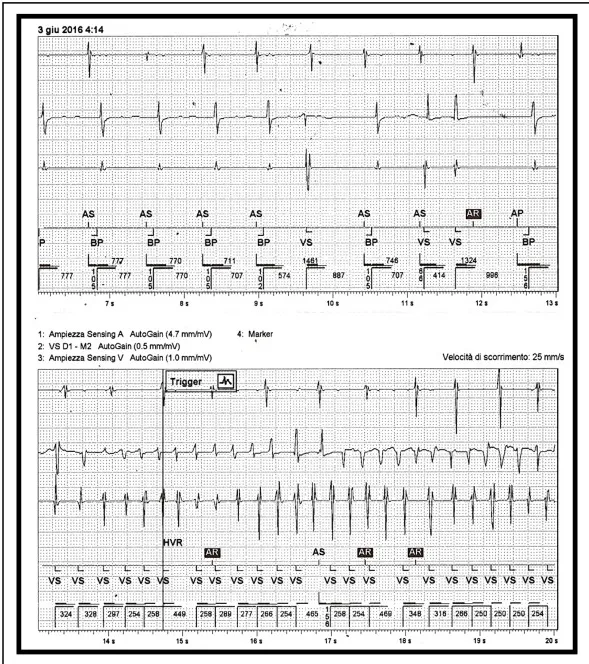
By interrogating the PM Red vertical lines in lead III show the QT interval.
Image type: electrography (ekg)